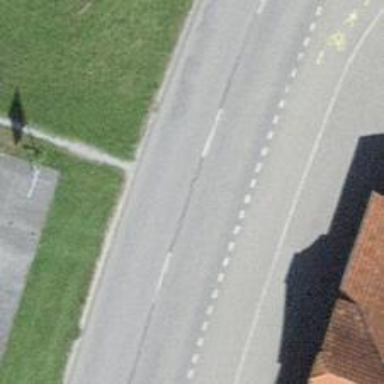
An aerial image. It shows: Unmarked road crossing.